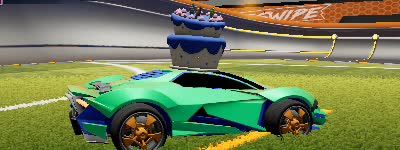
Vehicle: werewolf